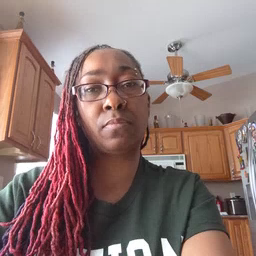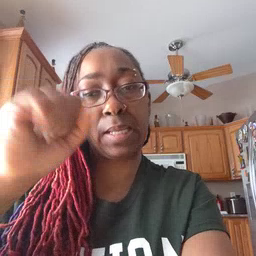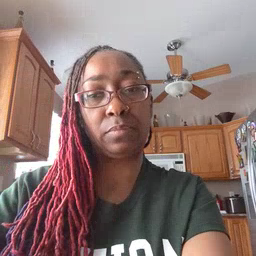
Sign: can